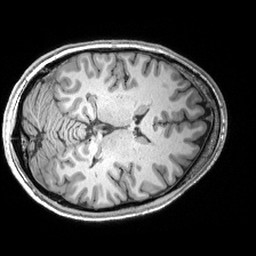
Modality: T1w
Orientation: axial
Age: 32
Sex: male
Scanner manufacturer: siemens
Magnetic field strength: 3 T
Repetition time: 2.53 s
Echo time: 0.00299 s